Question:
I am attempting to make a simple column system I can use on a site and embed into any element that is cross browser and easy to use. I am trying to do this with pure CSS if at all possible. Everything works except the borders don't line up.
Everything I've tried to do hasn't worked.
View the css here:
<URL>
Script Version:
<URL>
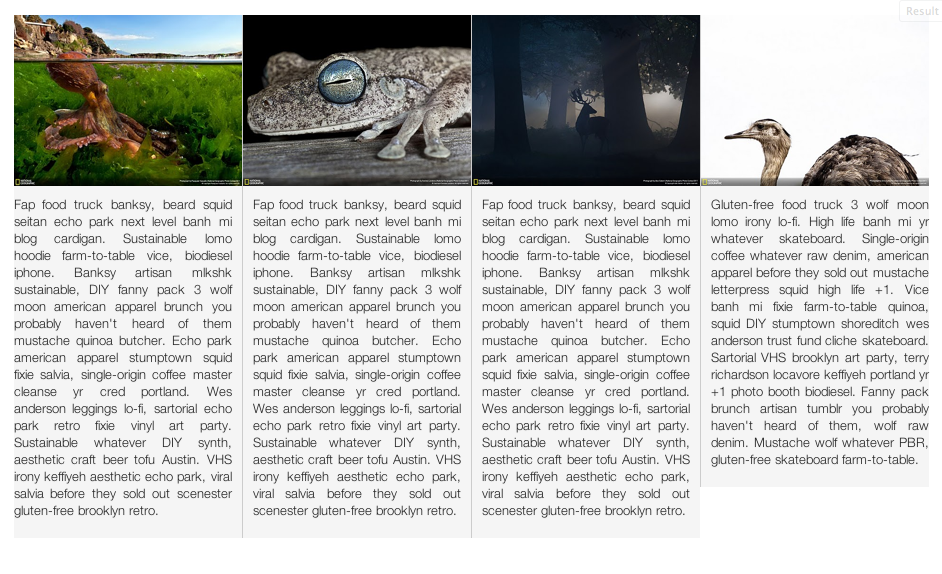
Answer: You use display:table-cell for your span like this:
'''
.columns .col {
display: table-cell;
position: relative;
width: 49.9999%;
text-align: justify;
border-left: 1px solid #ccc;
background: #f5f5f5;
}
'''
Check this fiddle <URL>